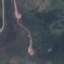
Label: HerbaceousVegetation